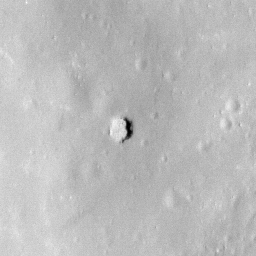
Pit: Jackson 6
Host crater: Jackson
Host type: impact_melt
Lunar coordinates: latitude 22.443, longitude 197.255